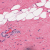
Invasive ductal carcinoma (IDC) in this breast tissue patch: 0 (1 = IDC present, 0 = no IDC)